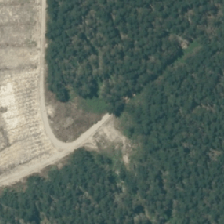
Land cover: harvested_forest